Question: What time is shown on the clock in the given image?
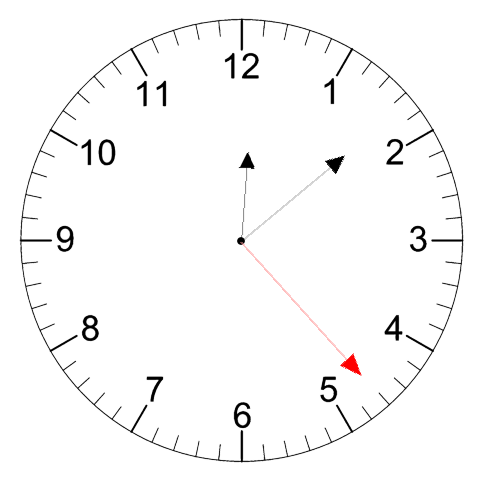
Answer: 12:08:23